Question: I'm trying to align a bunch of avatars next to each other and not go to the line to look like something like this:

So I followed some fellow questions in Stackoverflow:
- <URL>
I changed my '<li>' elements from 'display: inline-block' to the 'display: table' and 'display: table-cell' but now I can't hide the overflow whatsoever.
As you can see in the picture, avatars overflow on the right after the cog icon... I did 'overflow-x: hidden' on the '<ul>' and even the parent '<div>' but no solution.
Unfortunately, I set a hard 'height' and do 'overflow: hidden' because the avatars have Twitter Bootstrap drop downs...Any other solutions?
Thanks in advance for your help.
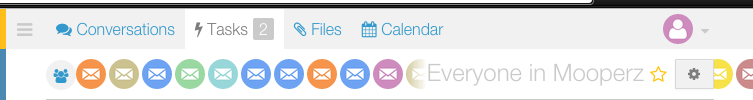
Answer: So long as the 'li' are using 'display:inline-block' you simply need to set <URL> on the 'ul'
## Demo Fiddle
You may want to augment this with 'width:100%;overflow:hidden;' on the 'ul'
## Demo Fiddle